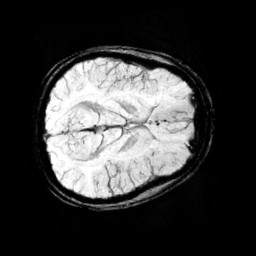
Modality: minIP
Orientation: axial
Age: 12
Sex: female
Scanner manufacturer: siemens
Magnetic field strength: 3 T
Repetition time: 0.027 s
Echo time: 0.02 s